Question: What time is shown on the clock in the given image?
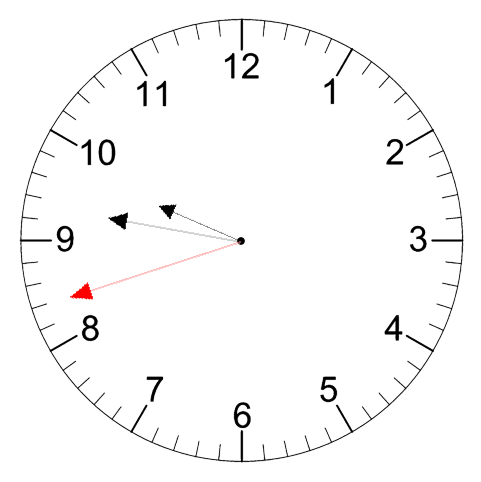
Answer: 09:46:42